Field crop: maize
Growth stage: 2
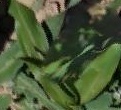
Species: maize